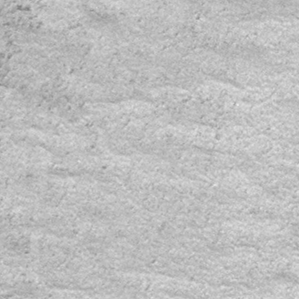
Label: frost